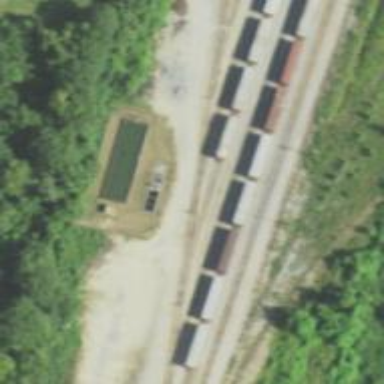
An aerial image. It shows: Railway yard.